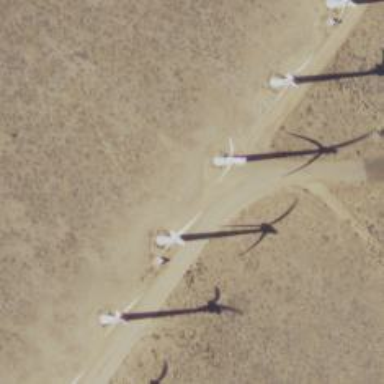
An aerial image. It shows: Wind power generator with wind turbines.